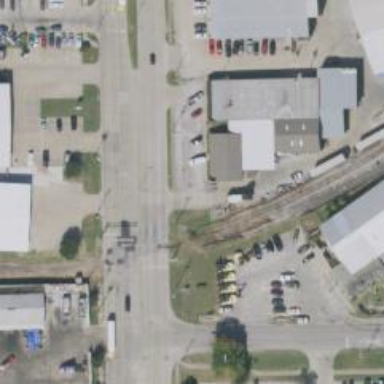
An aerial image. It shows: Rail spur service.